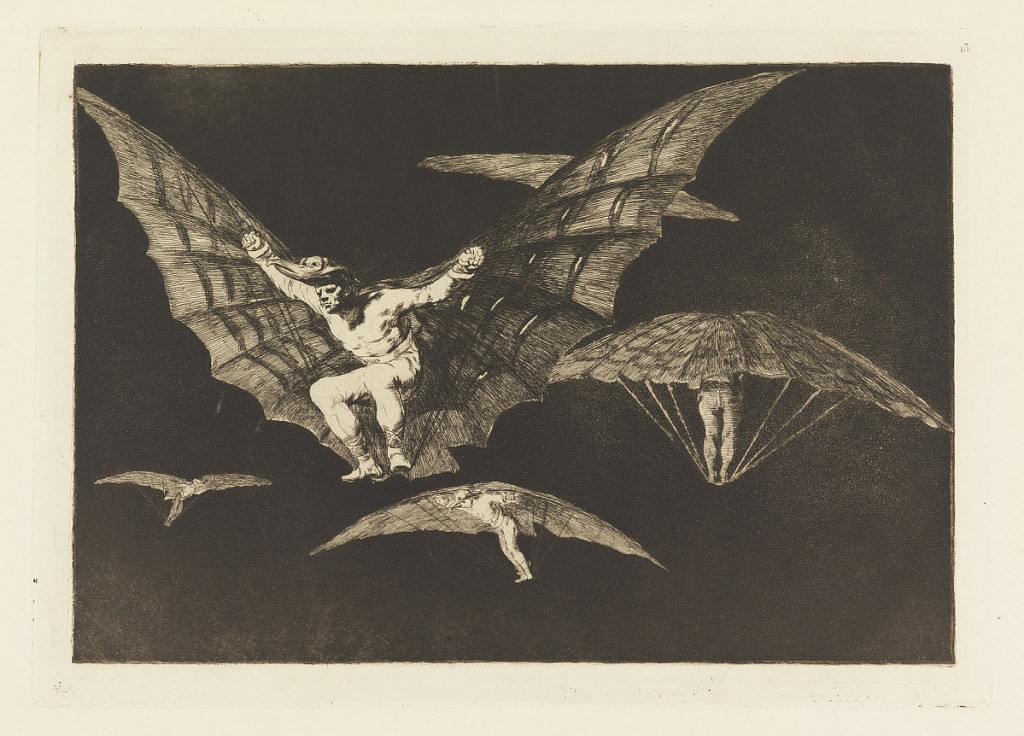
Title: Modo de Volar (A Way of Flying), plate 13 in Disparates (Proverbs)
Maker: Francisco de Goya y Lucientes, Spanish, 1746 - 1828
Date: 1865–66
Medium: Aquatint and etching on white wove paper
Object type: Print
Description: Multiple views of a man attached to a winged flying apparatus with the head of a bird. Each view shows the user and apparatus from a different angle and type of flying motion.